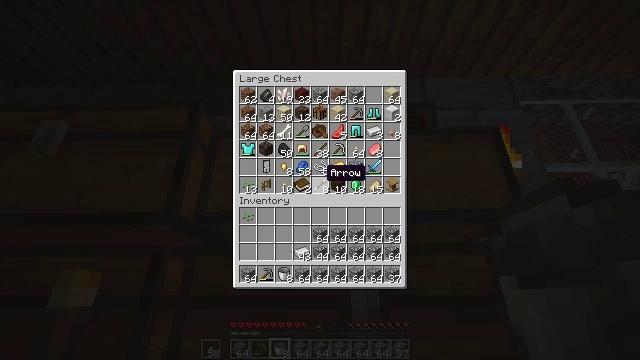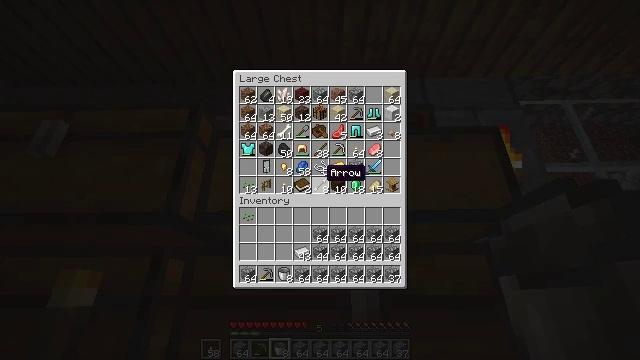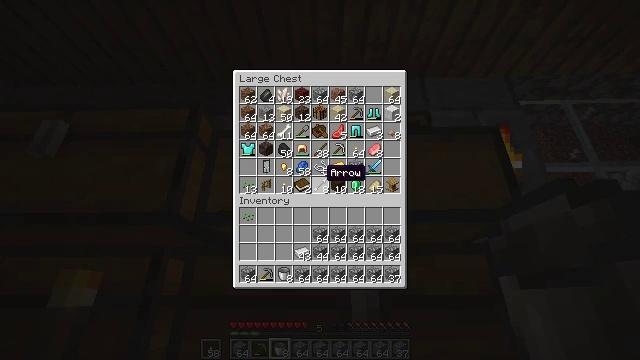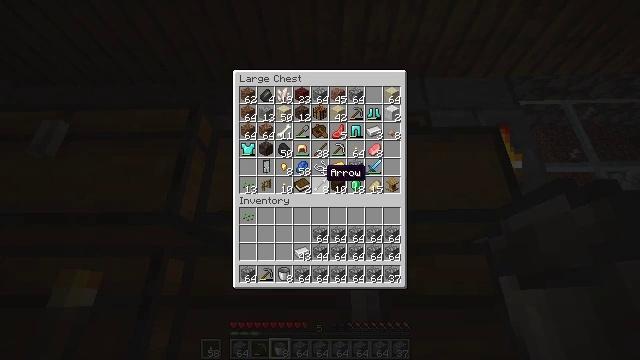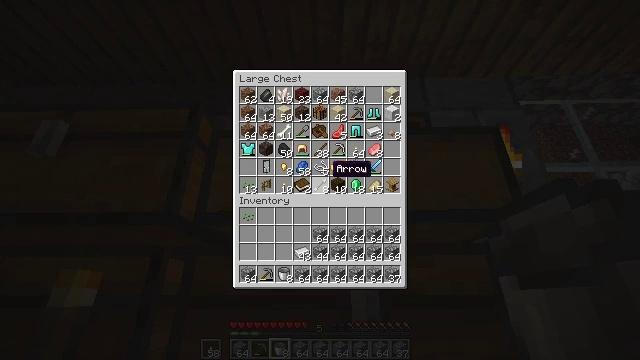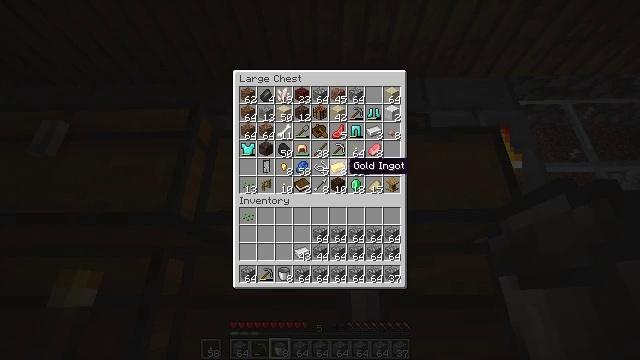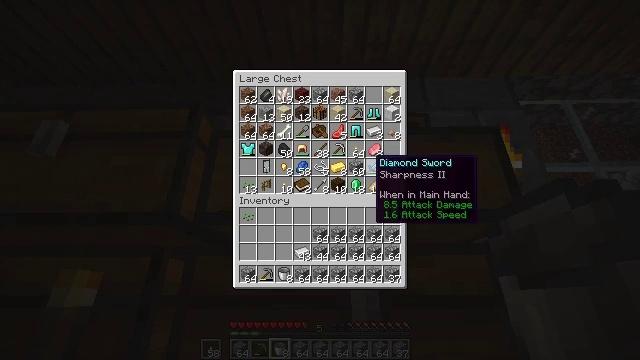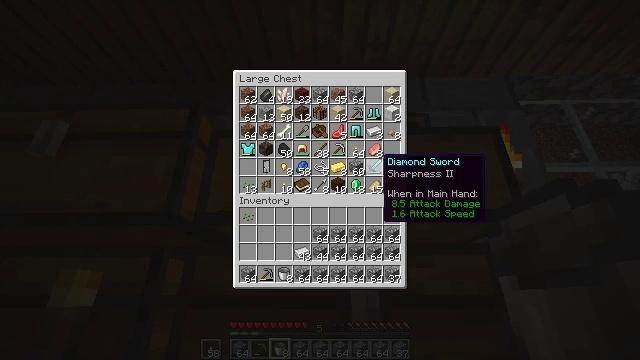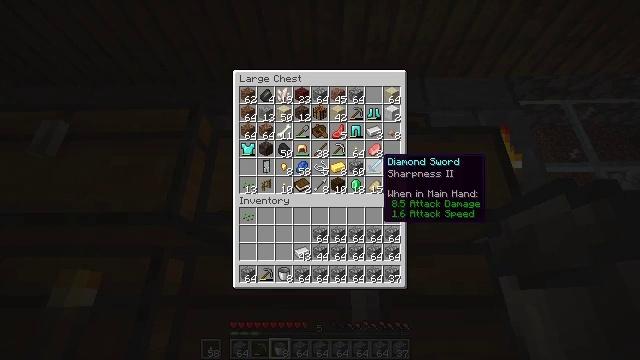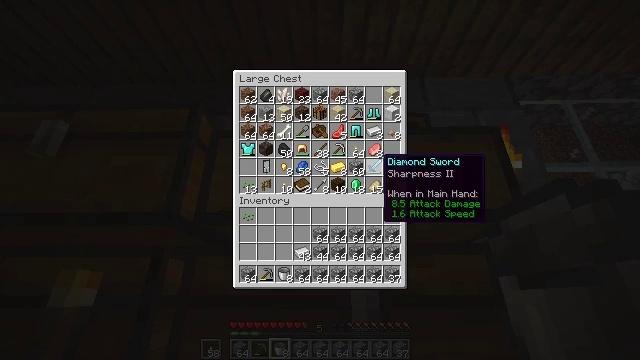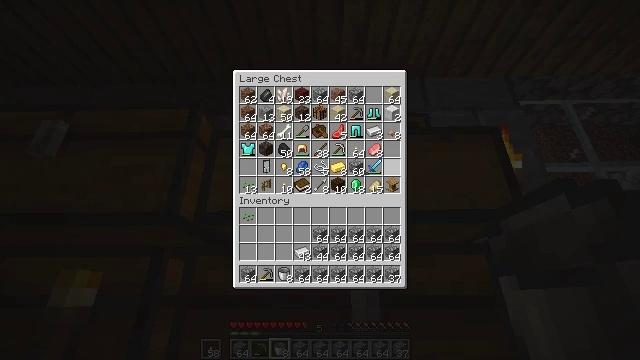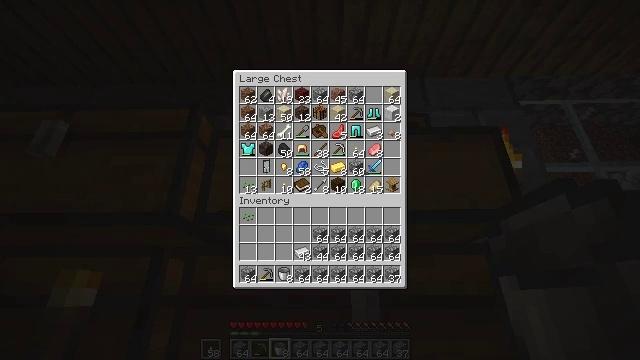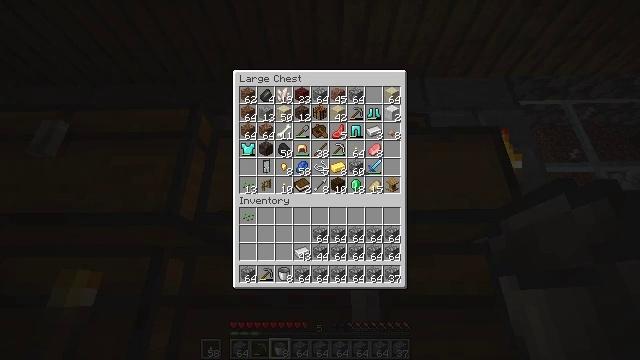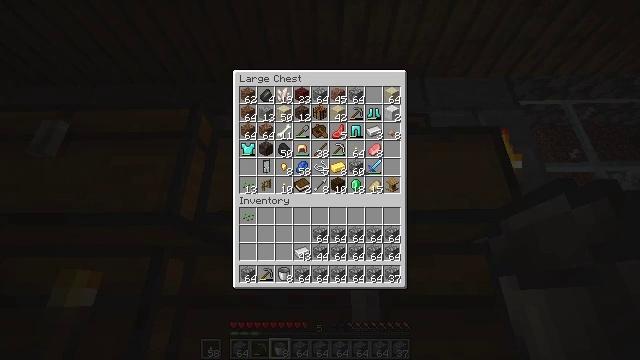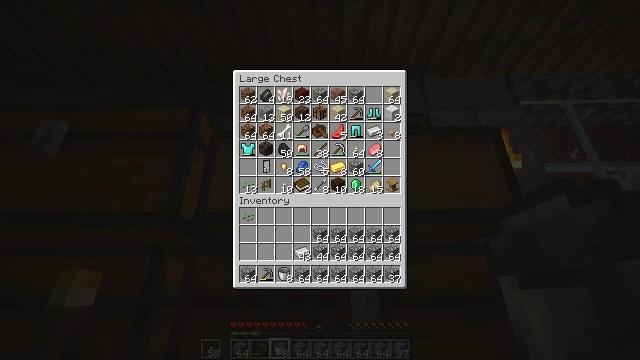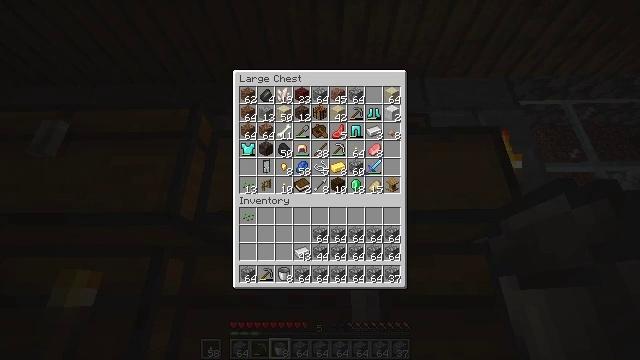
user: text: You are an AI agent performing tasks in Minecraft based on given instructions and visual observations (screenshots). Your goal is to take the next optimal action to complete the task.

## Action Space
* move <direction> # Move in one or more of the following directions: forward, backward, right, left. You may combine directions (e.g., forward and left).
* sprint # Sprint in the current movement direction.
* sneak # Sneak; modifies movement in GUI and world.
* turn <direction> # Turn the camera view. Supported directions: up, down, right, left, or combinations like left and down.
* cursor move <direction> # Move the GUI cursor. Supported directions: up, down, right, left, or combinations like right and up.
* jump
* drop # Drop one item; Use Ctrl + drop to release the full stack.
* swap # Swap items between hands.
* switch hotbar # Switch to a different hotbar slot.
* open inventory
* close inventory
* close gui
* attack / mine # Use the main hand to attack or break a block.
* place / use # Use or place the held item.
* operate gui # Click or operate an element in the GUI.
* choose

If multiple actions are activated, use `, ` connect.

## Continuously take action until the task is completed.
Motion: motion action
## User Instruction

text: Craft a dark oak trapdoor.
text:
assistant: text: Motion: no_op
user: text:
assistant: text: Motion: no_op
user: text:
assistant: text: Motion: no_op
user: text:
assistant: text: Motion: no_op
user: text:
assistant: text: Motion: cursor move right
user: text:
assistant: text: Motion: cursor move right
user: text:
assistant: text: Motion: cursor move right
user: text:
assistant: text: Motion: no_op
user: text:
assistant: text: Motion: no_op
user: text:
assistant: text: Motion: cursor move right
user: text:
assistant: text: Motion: cursor move right
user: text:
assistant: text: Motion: cursor move right
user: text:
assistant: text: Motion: cursor move right
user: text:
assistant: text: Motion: no_op
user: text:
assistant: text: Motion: no_op
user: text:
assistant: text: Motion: no_op
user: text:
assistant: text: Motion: cursor move right
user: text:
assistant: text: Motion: cursor move right
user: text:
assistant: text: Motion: no_op
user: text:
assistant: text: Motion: no_op
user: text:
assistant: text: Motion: no_op
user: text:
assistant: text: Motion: no_op
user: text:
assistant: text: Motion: no_op
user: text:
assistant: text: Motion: no_op
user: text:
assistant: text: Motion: no_op
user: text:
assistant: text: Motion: no_op
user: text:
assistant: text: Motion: no_op
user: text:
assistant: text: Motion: no_op
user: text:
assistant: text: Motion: no_op
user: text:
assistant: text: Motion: no_op